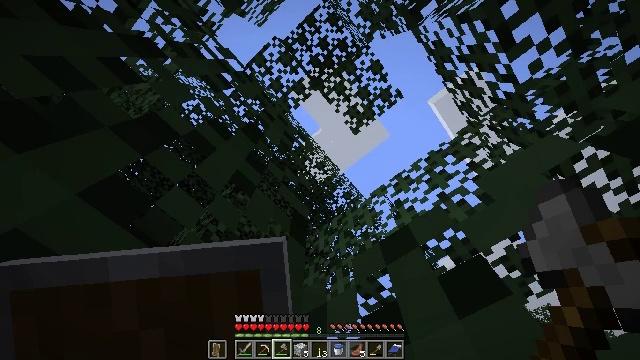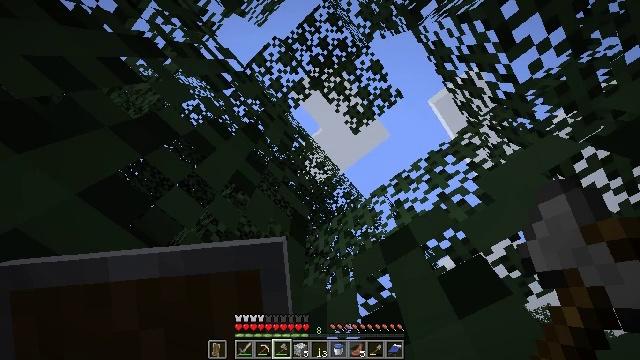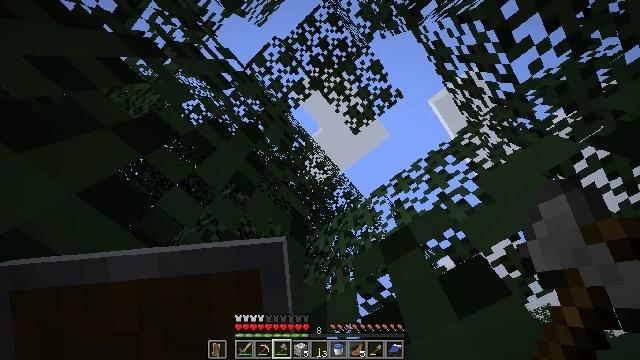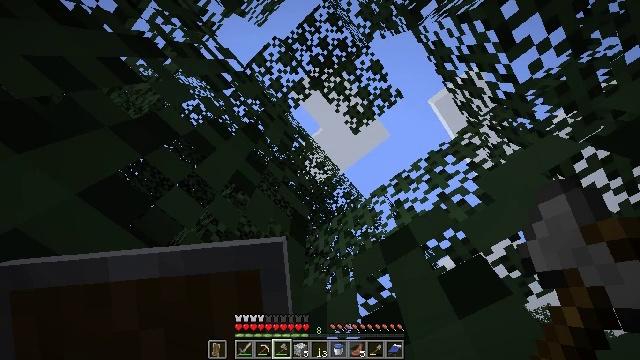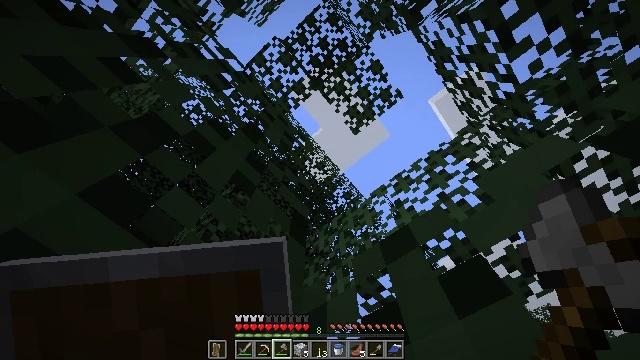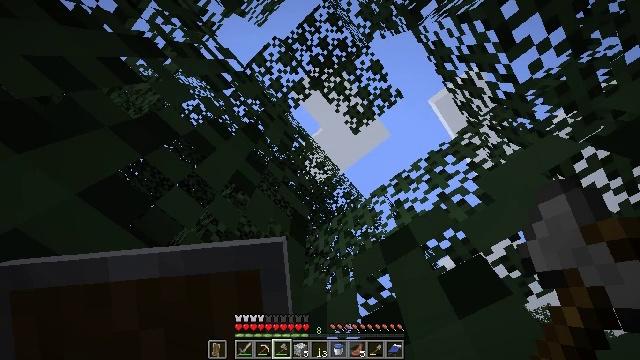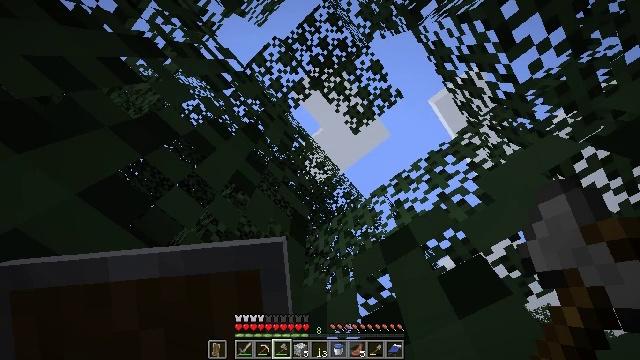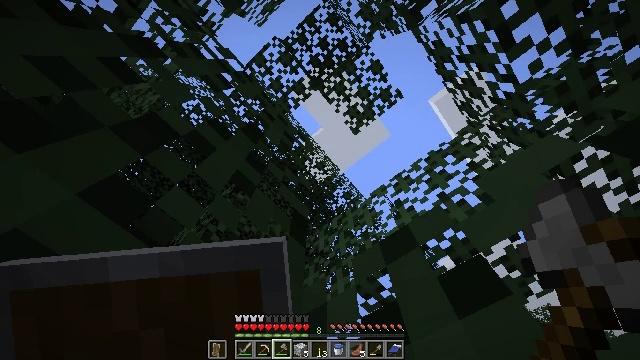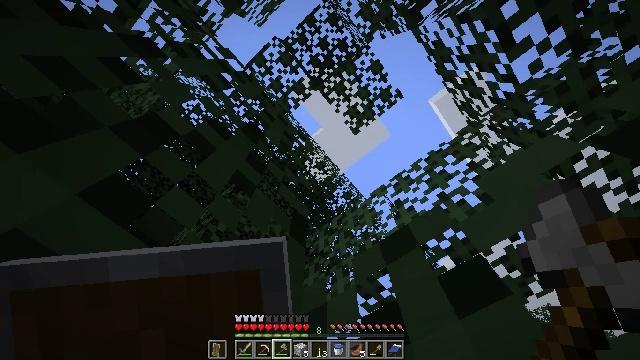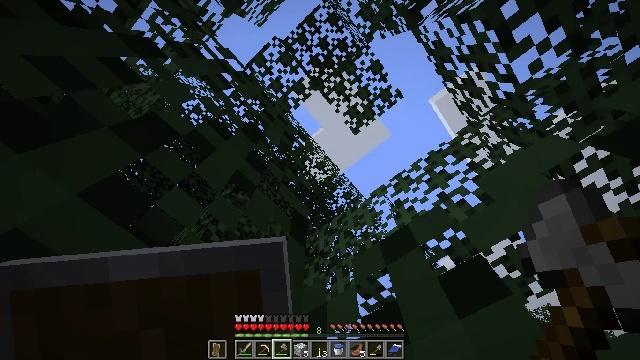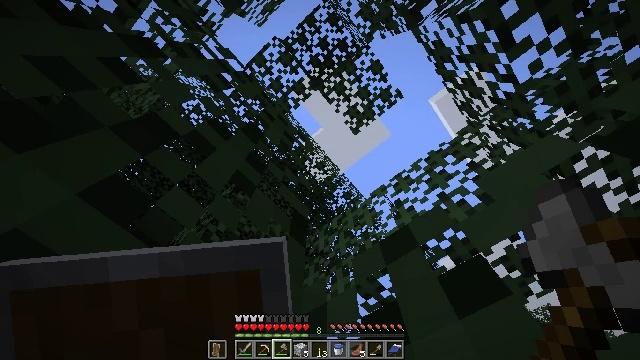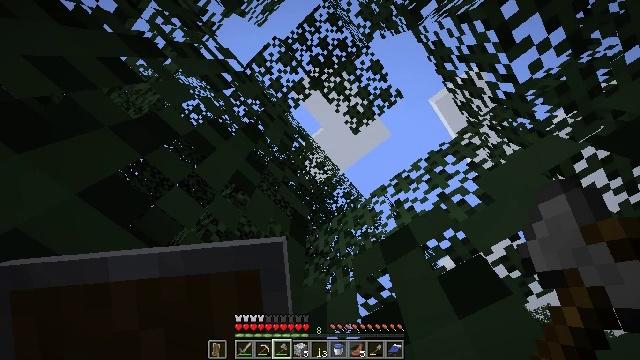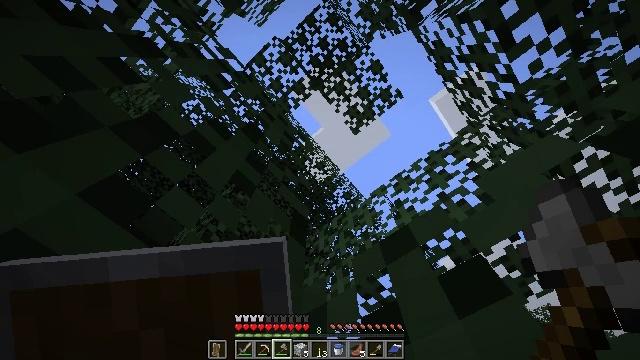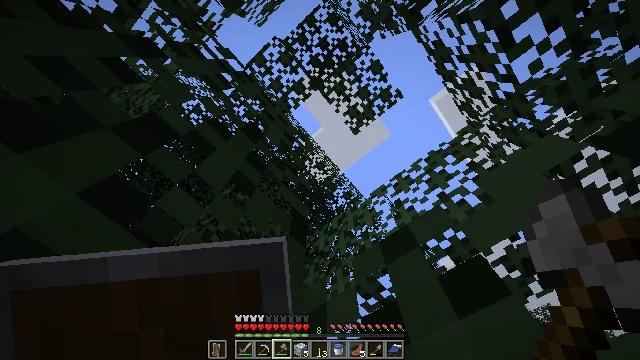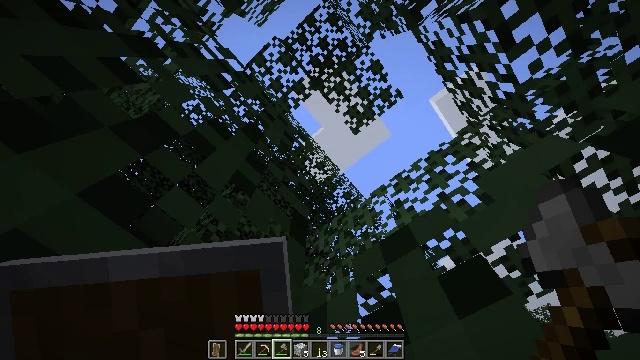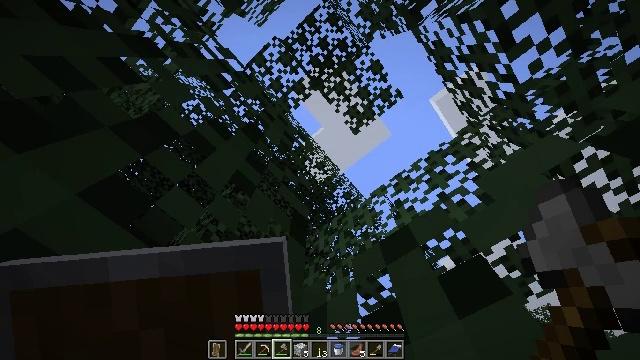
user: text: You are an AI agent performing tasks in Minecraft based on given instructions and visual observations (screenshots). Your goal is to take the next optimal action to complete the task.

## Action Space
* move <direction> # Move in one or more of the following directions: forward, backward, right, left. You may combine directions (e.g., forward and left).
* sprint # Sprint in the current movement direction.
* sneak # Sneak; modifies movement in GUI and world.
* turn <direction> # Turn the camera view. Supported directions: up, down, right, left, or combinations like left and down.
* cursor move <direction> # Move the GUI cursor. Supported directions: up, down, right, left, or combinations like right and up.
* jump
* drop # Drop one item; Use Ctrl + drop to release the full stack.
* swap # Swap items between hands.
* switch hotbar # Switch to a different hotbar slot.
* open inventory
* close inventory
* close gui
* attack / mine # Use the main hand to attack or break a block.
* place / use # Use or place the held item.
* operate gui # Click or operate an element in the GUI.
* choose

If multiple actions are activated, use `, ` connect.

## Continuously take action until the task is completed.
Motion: motion action
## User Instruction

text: Break the sweet berry bush to collect berries.
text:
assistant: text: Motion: no_op
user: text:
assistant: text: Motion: no_op
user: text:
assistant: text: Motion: no_op
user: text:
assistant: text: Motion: no_op
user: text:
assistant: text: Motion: no_op
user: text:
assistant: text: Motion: no_op
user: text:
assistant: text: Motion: no_op
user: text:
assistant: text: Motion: no_op
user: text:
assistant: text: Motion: no_op
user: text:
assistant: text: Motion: no_op
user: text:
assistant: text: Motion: no_op
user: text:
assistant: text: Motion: no_op
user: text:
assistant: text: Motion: no_op
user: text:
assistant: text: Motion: no_op
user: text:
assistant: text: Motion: no_op
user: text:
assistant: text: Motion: no_op
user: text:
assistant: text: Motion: no_op
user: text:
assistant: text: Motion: no_op
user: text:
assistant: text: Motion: no_op
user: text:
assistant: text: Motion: no_op
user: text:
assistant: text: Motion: no_op
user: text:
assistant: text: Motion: no_op
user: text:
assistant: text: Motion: no_op
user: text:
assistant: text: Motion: no_op
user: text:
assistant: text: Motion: no_op
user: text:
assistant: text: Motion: no_op
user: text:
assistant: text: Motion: no_op
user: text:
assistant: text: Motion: no_op
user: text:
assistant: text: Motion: no_op
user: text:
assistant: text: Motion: no_op